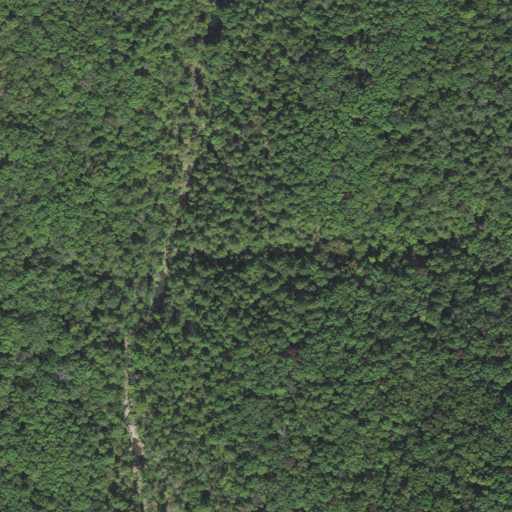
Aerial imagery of valley in Arkansas named Woodam Hollow containing deciduous forest and mixed forest